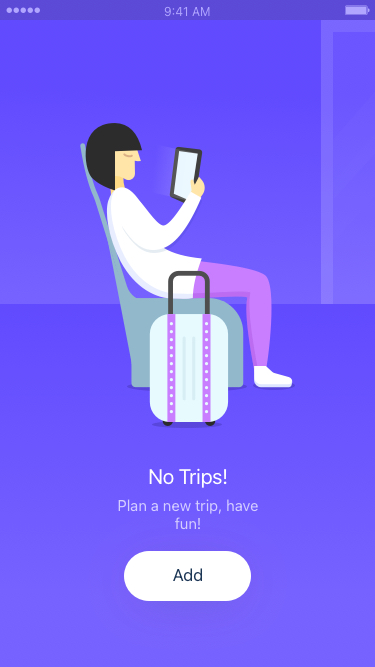
Text in this UI design:
Plan a new trip, have fun!
No Trips!
9:41 AM
Add